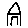
Label: house